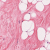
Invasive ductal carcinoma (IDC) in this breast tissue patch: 0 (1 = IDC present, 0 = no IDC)